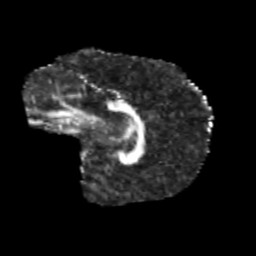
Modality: FA
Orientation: sagittal
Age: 9
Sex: male
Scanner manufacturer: siemens
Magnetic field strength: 3 T
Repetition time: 3.8 s
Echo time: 0.07 s